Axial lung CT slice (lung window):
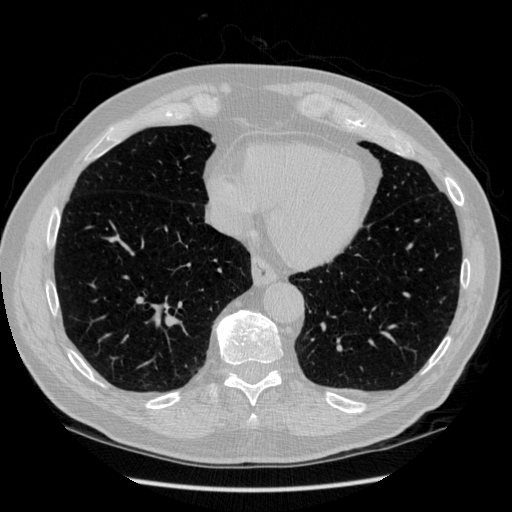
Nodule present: no